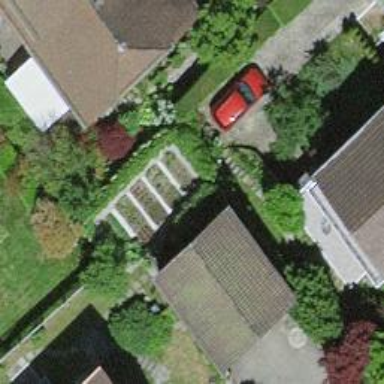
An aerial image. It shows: Garage.